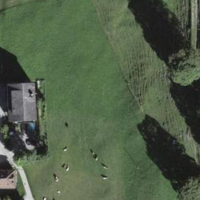
EUNIS habitat code: 23
Species observed at this site:
Prunella collaris